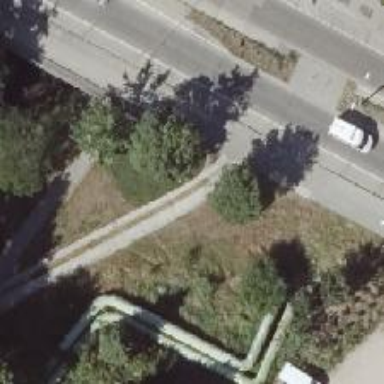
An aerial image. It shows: Footway with concrete lanes.